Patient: sex M, age 71
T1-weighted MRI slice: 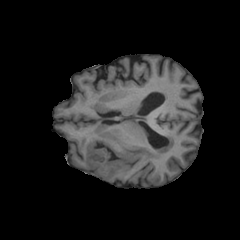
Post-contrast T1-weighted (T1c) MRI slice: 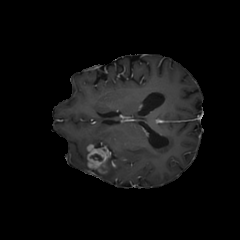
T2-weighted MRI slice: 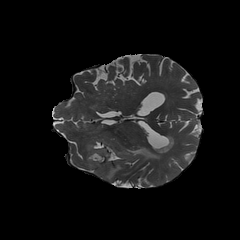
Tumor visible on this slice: yes
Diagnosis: Glioblastoma, IDH-wildtype
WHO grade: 4